Field crop: maize
Growth stage: 2
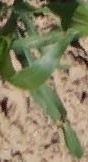
Species: maize